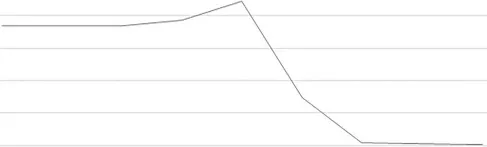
Time course of serum creatinine since the admission to the hospital.
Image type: pathology (immunostaining)